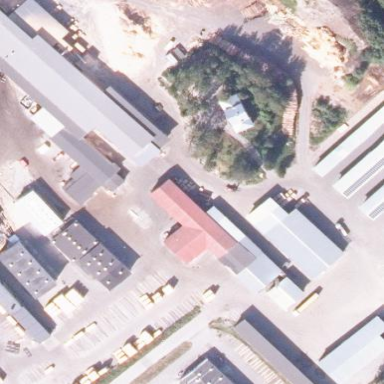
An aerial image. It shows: Industrial building.